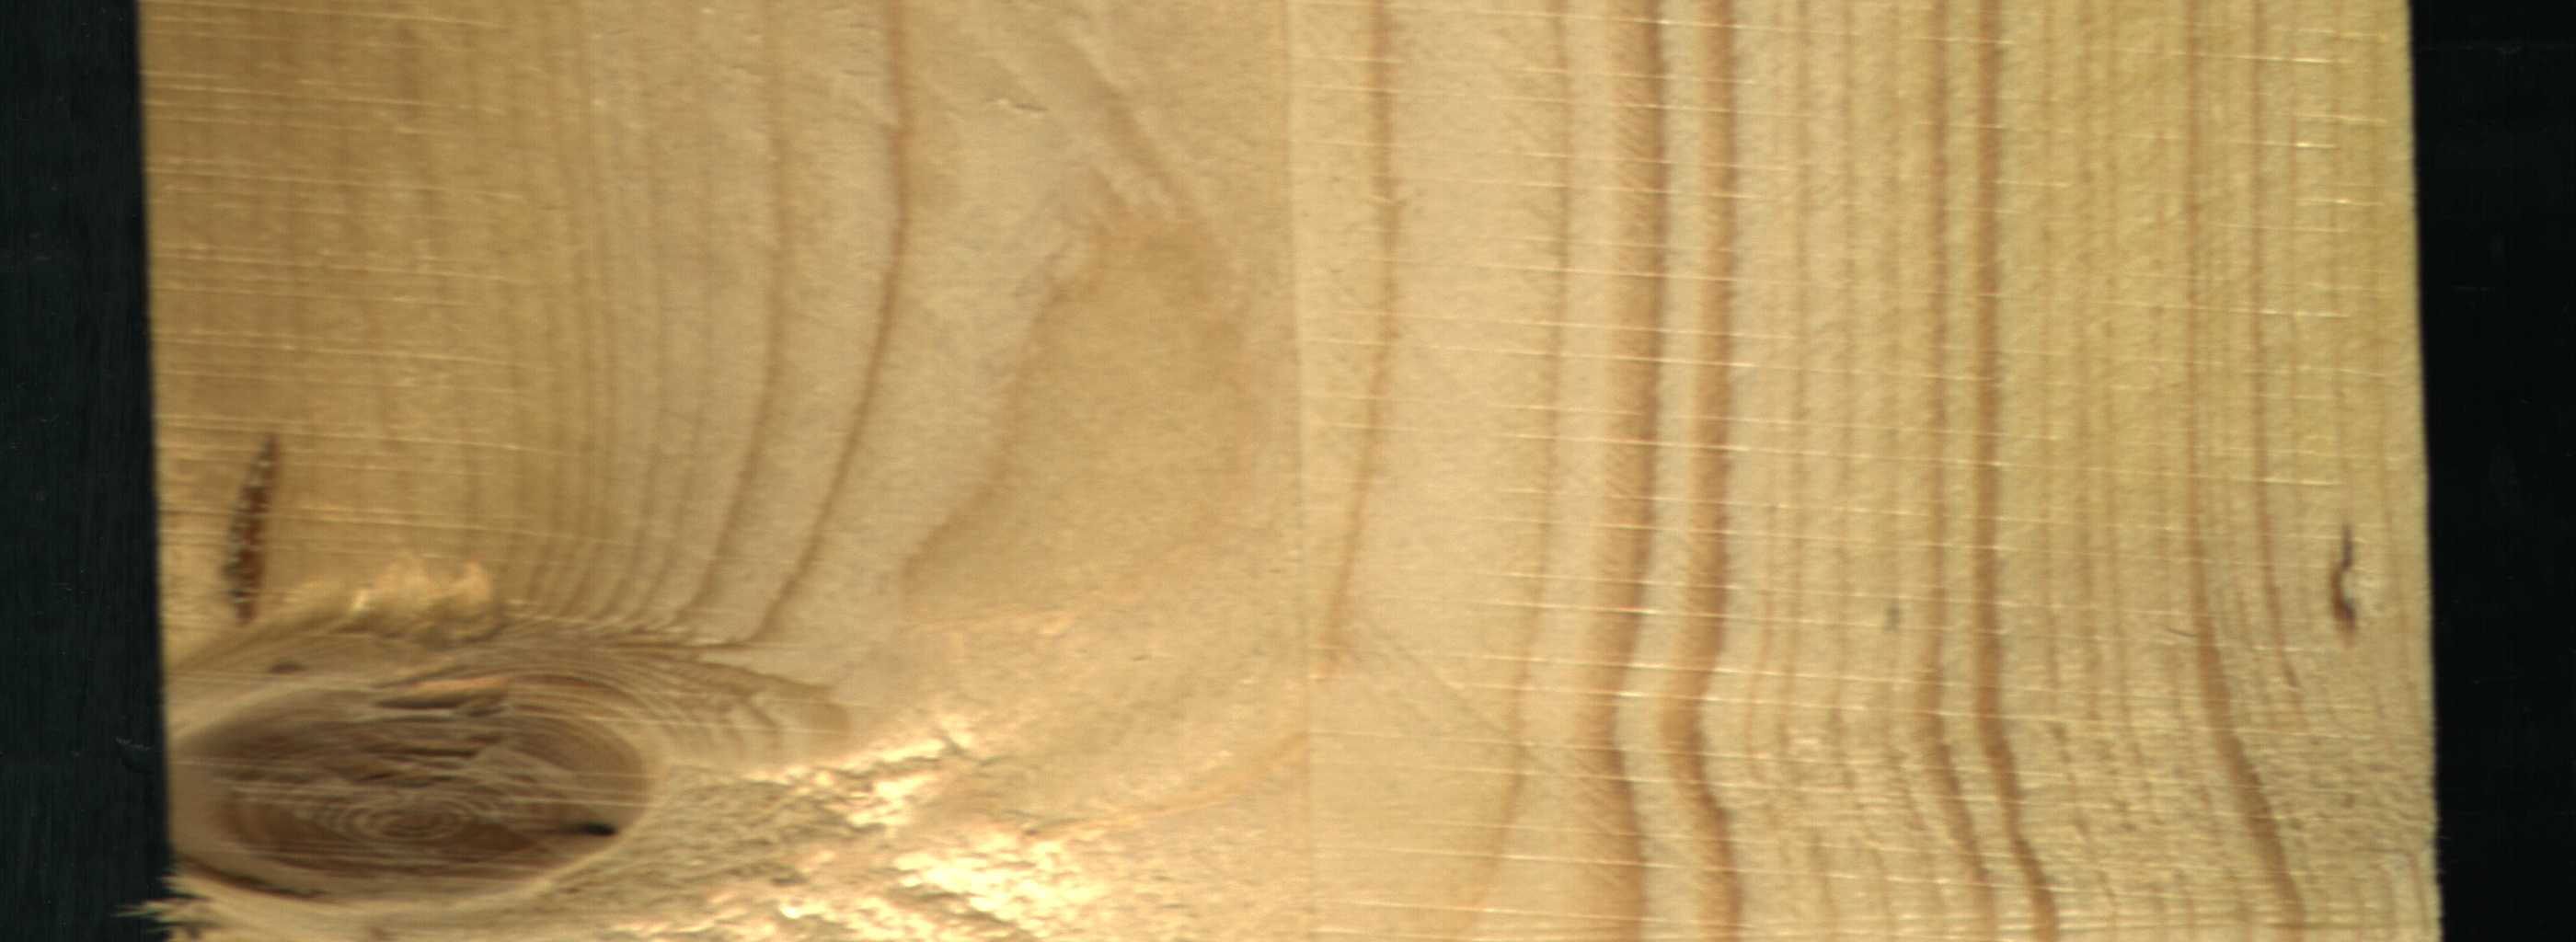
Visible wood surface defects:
resin
resin
Live_Knot